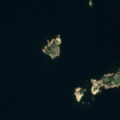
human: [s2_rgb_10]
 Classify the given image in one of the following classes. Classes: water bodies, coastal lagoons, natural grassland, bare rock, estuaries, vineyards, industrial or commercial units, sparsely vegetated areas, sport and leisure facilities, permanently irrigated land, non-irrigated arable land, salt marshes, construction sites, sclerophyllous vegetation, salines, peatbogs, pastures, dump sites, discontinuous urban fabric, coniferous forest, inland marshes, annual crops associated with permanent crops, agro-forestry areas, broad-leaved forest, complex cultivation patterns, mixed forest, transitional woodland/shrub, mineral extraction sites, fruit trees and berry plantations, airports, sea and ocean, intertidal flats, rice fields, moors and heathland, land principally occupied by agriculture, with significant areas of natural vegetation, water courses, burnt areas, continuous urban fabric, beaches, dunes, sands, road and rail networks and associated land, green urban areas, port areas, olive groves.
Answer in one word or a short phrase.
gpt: sea and ocean